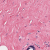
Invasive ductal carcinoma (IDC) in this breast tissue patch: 0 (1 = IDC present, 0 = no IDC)